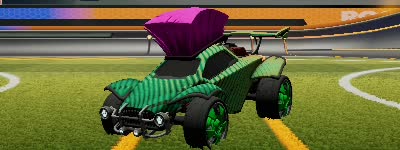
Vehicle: octane